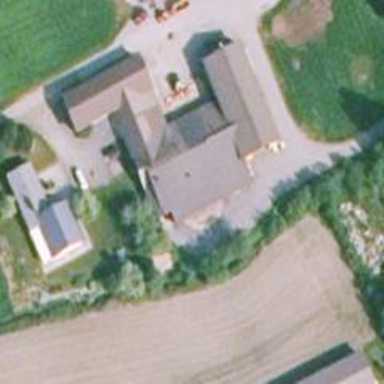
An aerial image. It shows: Farm auxiliary building.